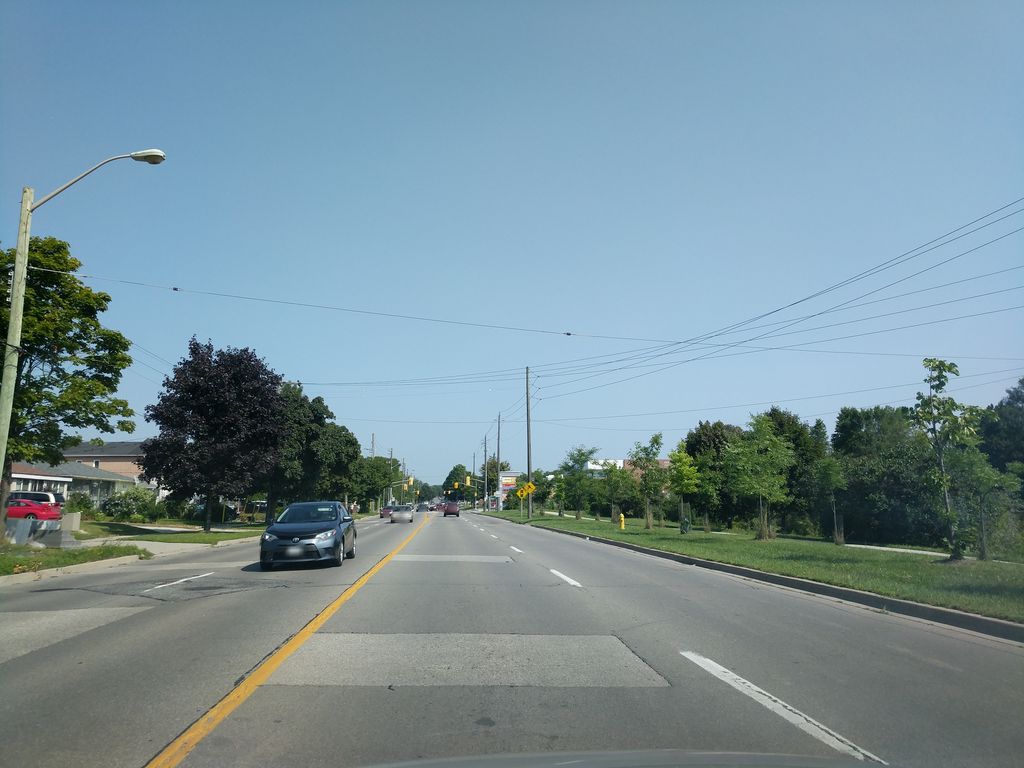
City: toronto